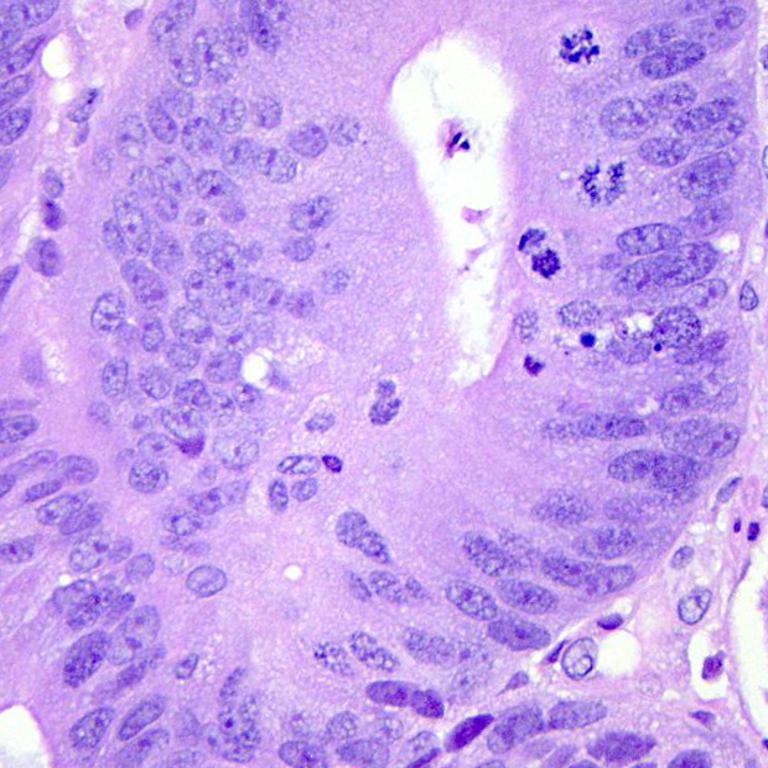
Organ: colon
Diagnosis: adenocarcinomas